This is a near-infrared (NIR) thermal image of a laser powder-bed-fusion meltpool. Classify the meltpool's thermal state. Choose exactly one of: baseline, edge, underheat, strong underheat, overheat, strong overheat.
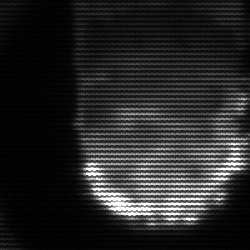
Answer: baseline